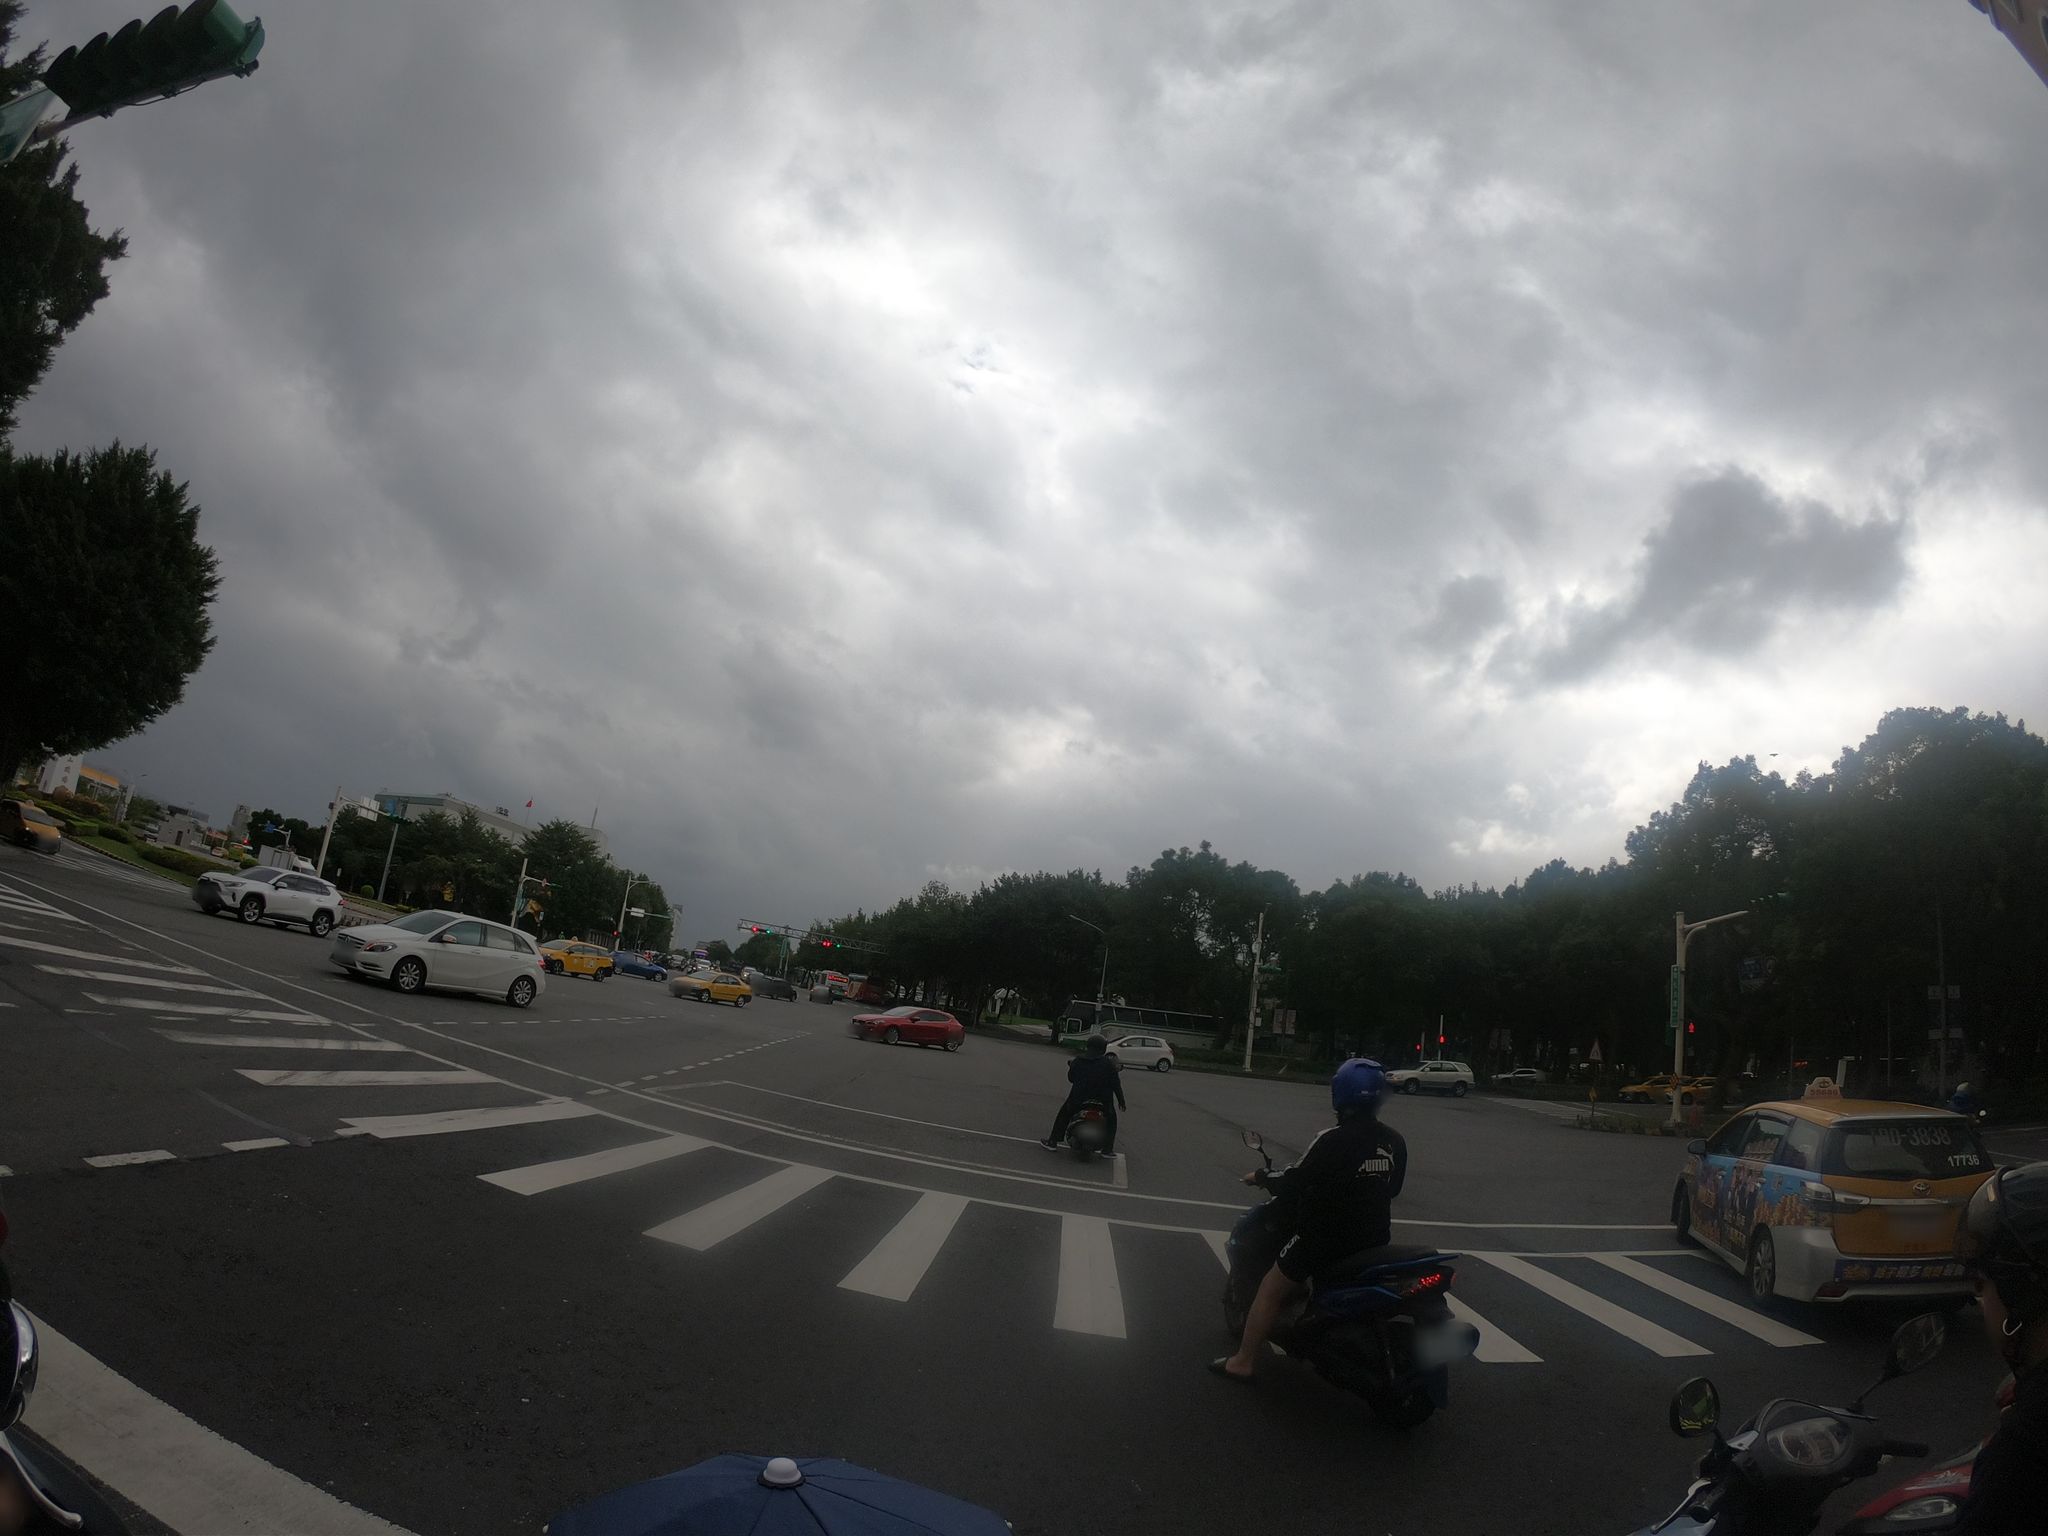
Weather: cloudy
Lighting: day
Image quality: good
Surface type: driving surface
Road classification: secondary
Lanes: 4
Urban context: urban centre
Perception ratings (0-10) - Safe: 4.38, Lively: 8.48, Beautiful: 9.06, Boring: 3.74, Depressing: 5.13, Wealthy: 2.04